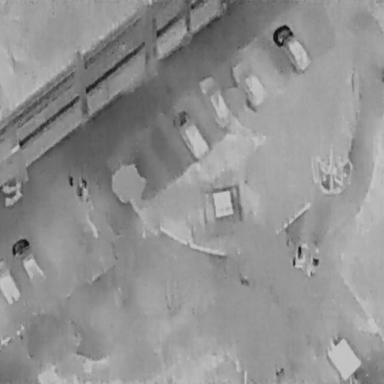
There are six Cars in the infrared image.